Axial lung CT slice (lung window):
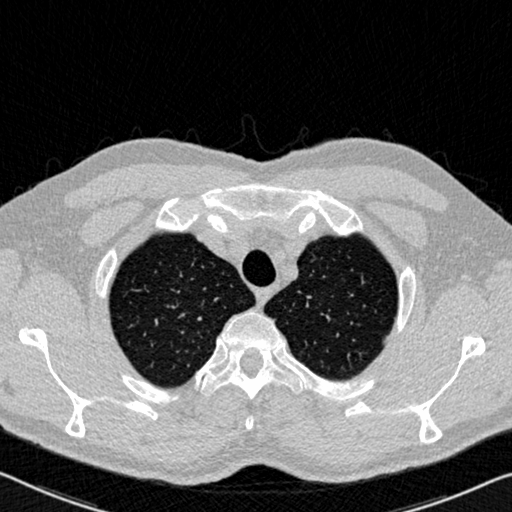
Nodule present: no